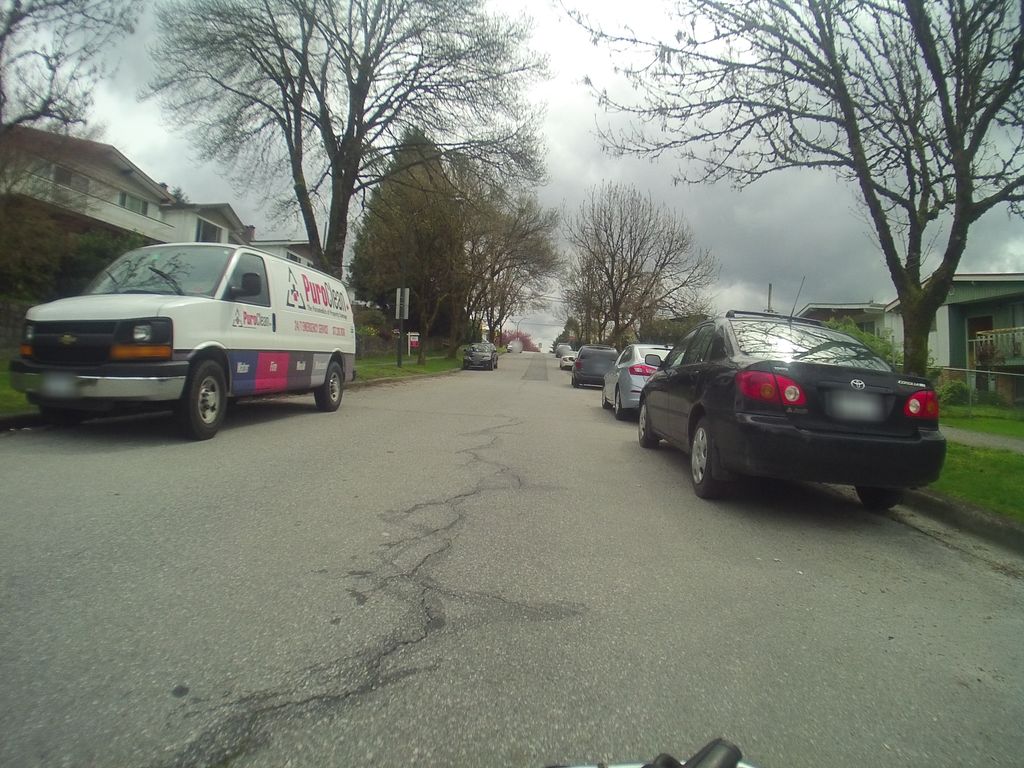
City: vancouver